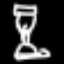
Label: hourglass